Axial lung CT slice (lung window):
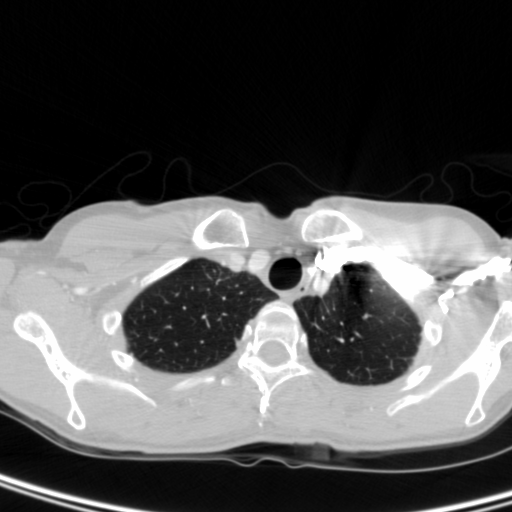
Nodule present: no